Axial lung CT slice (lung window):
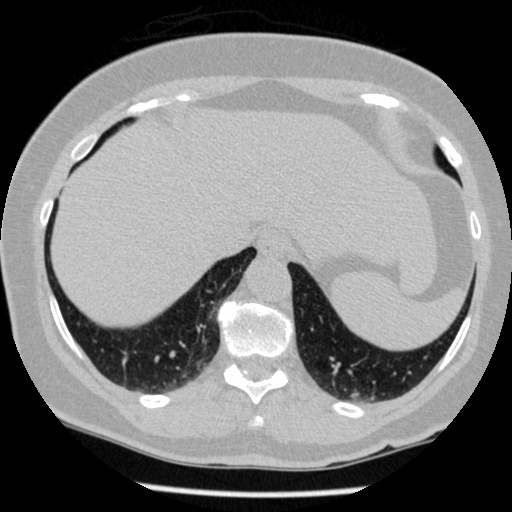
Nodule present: no